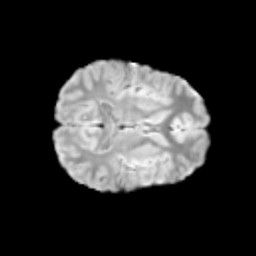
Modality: T2w
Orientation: axial
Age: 9
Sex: male
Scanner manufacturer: siemens
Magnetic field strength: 3 T
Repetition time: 3.8 s
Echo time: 0.07 s